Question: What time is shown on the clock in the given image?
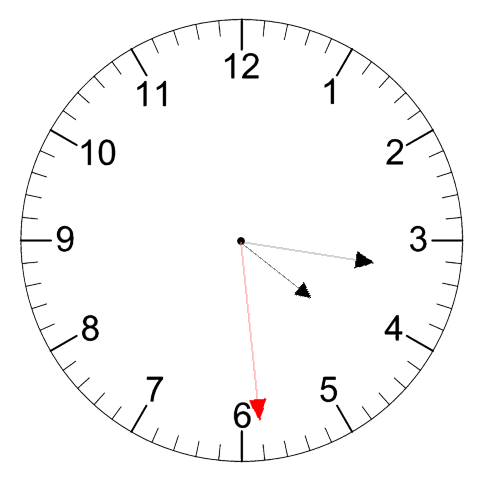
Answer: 04:16:29